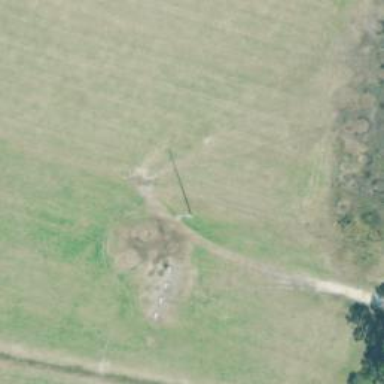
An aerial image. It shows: Power tower.